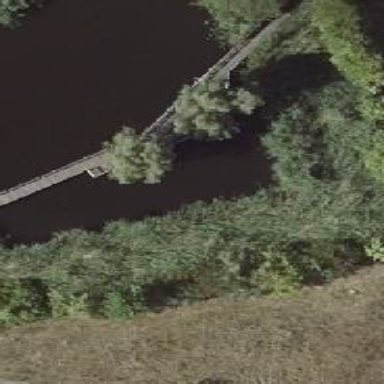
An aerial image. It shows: Footway road that goes over boardwalk bridge.